Interaction volume radius: 10 \u00c5
Interaction volume height: 20 \u00c5
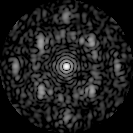
Disorder parameter: 0.5691